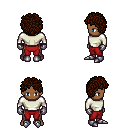
a pixel art fantasy rpg character, male body template, human, dark skin, white long-sleeve shirt, red pants, brown curly afro hairstyle, metal gloves, metal boots, four views (front, back, left, right), 2x2 character sprite sheet, small pixel art, hard edges, no anti-aliasing